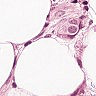
Metastatic tissue present: no